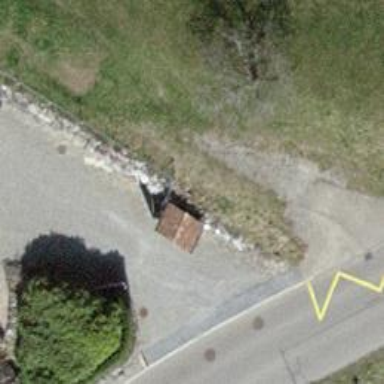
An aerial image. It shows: Gate.